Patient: sex M, age 26
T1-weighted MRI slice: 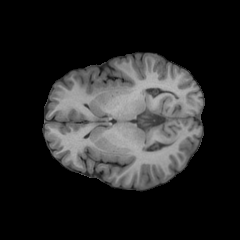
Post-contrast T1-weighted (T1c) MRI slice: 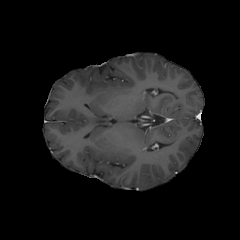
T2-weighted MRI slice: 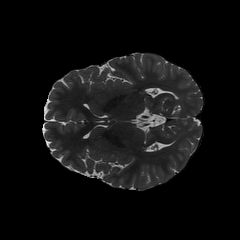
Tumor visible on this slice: no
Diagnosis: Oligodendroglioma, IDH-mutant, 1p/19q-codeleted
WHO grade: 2